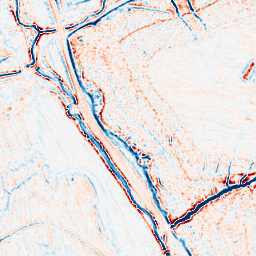
Category: edge_preserving
Decomposition family: bilateral
Decomposition parameters: d: 9
sigma_color: 75
sigma_space: 75
Upsampling method: sinc_blackman
Upsampling parameters: scale: 2
kernel_size: 4
Upsampling scale: 2